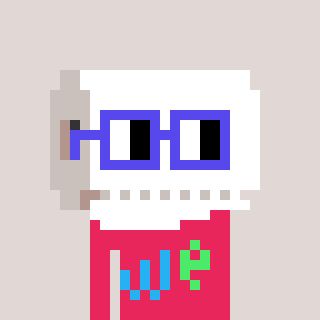
a pixel art character with square blue glasses, a toiletpaper-full-shaped head and a redpinkish-colored body on a warm background